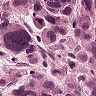
Metastatic tissue present: yes